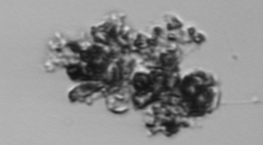
Label: Thalassiosira_TAG_external_detritus